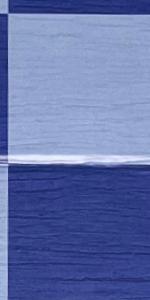
Label: Empty